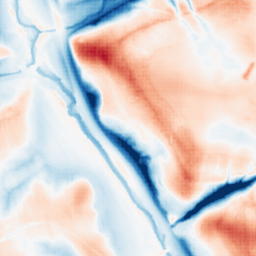
Category: multiscale
Decomposition family: dog_multiscale
Decomposition parameters: sigma_ratio: 2
n_scales: 5
base_sigma: 0.5
Upsampling method: sinc_blackman
Upsampling parameters: scale: 4
kernel_size: 8
Upsampling scale: 4